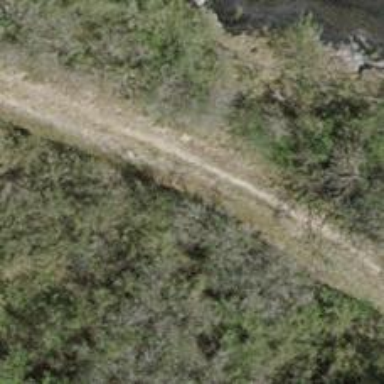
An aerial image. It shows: Track road with ground surface.